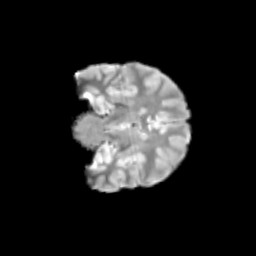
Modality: T2w
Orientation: coronal
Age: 11
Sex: male
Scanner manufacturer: siemens
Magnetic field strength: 3 T
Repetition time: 3.8 s
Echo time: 0.07 s